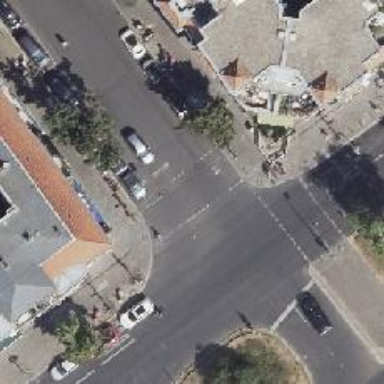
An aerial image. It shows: Crossing with traffic signals.